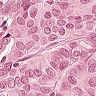
Metastatic tissue present: yes